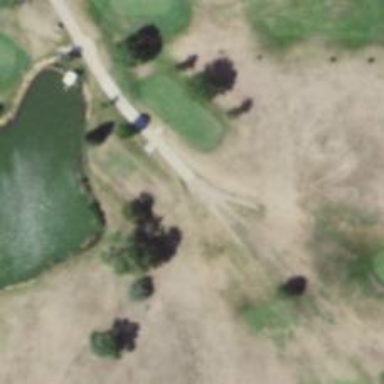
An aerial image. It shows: Driveway serving as golf cart path.